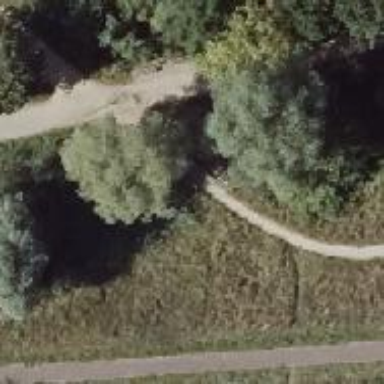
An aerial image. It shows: Footway bridge.